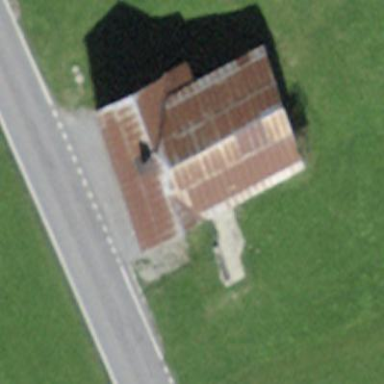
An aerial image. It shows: Farm building.